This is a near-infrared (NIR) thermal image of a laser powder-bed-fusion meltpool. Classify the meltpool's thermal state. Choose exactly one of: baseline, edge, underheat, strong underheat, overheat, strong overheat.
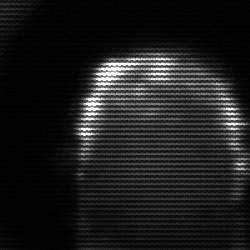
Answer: baseline